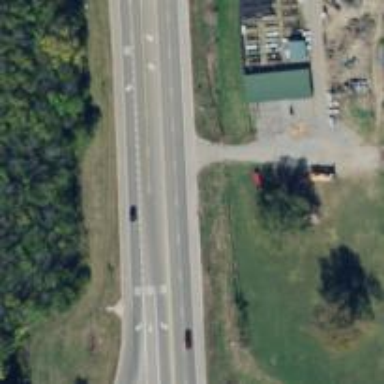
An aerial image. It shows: Trunk highway.